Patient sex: M
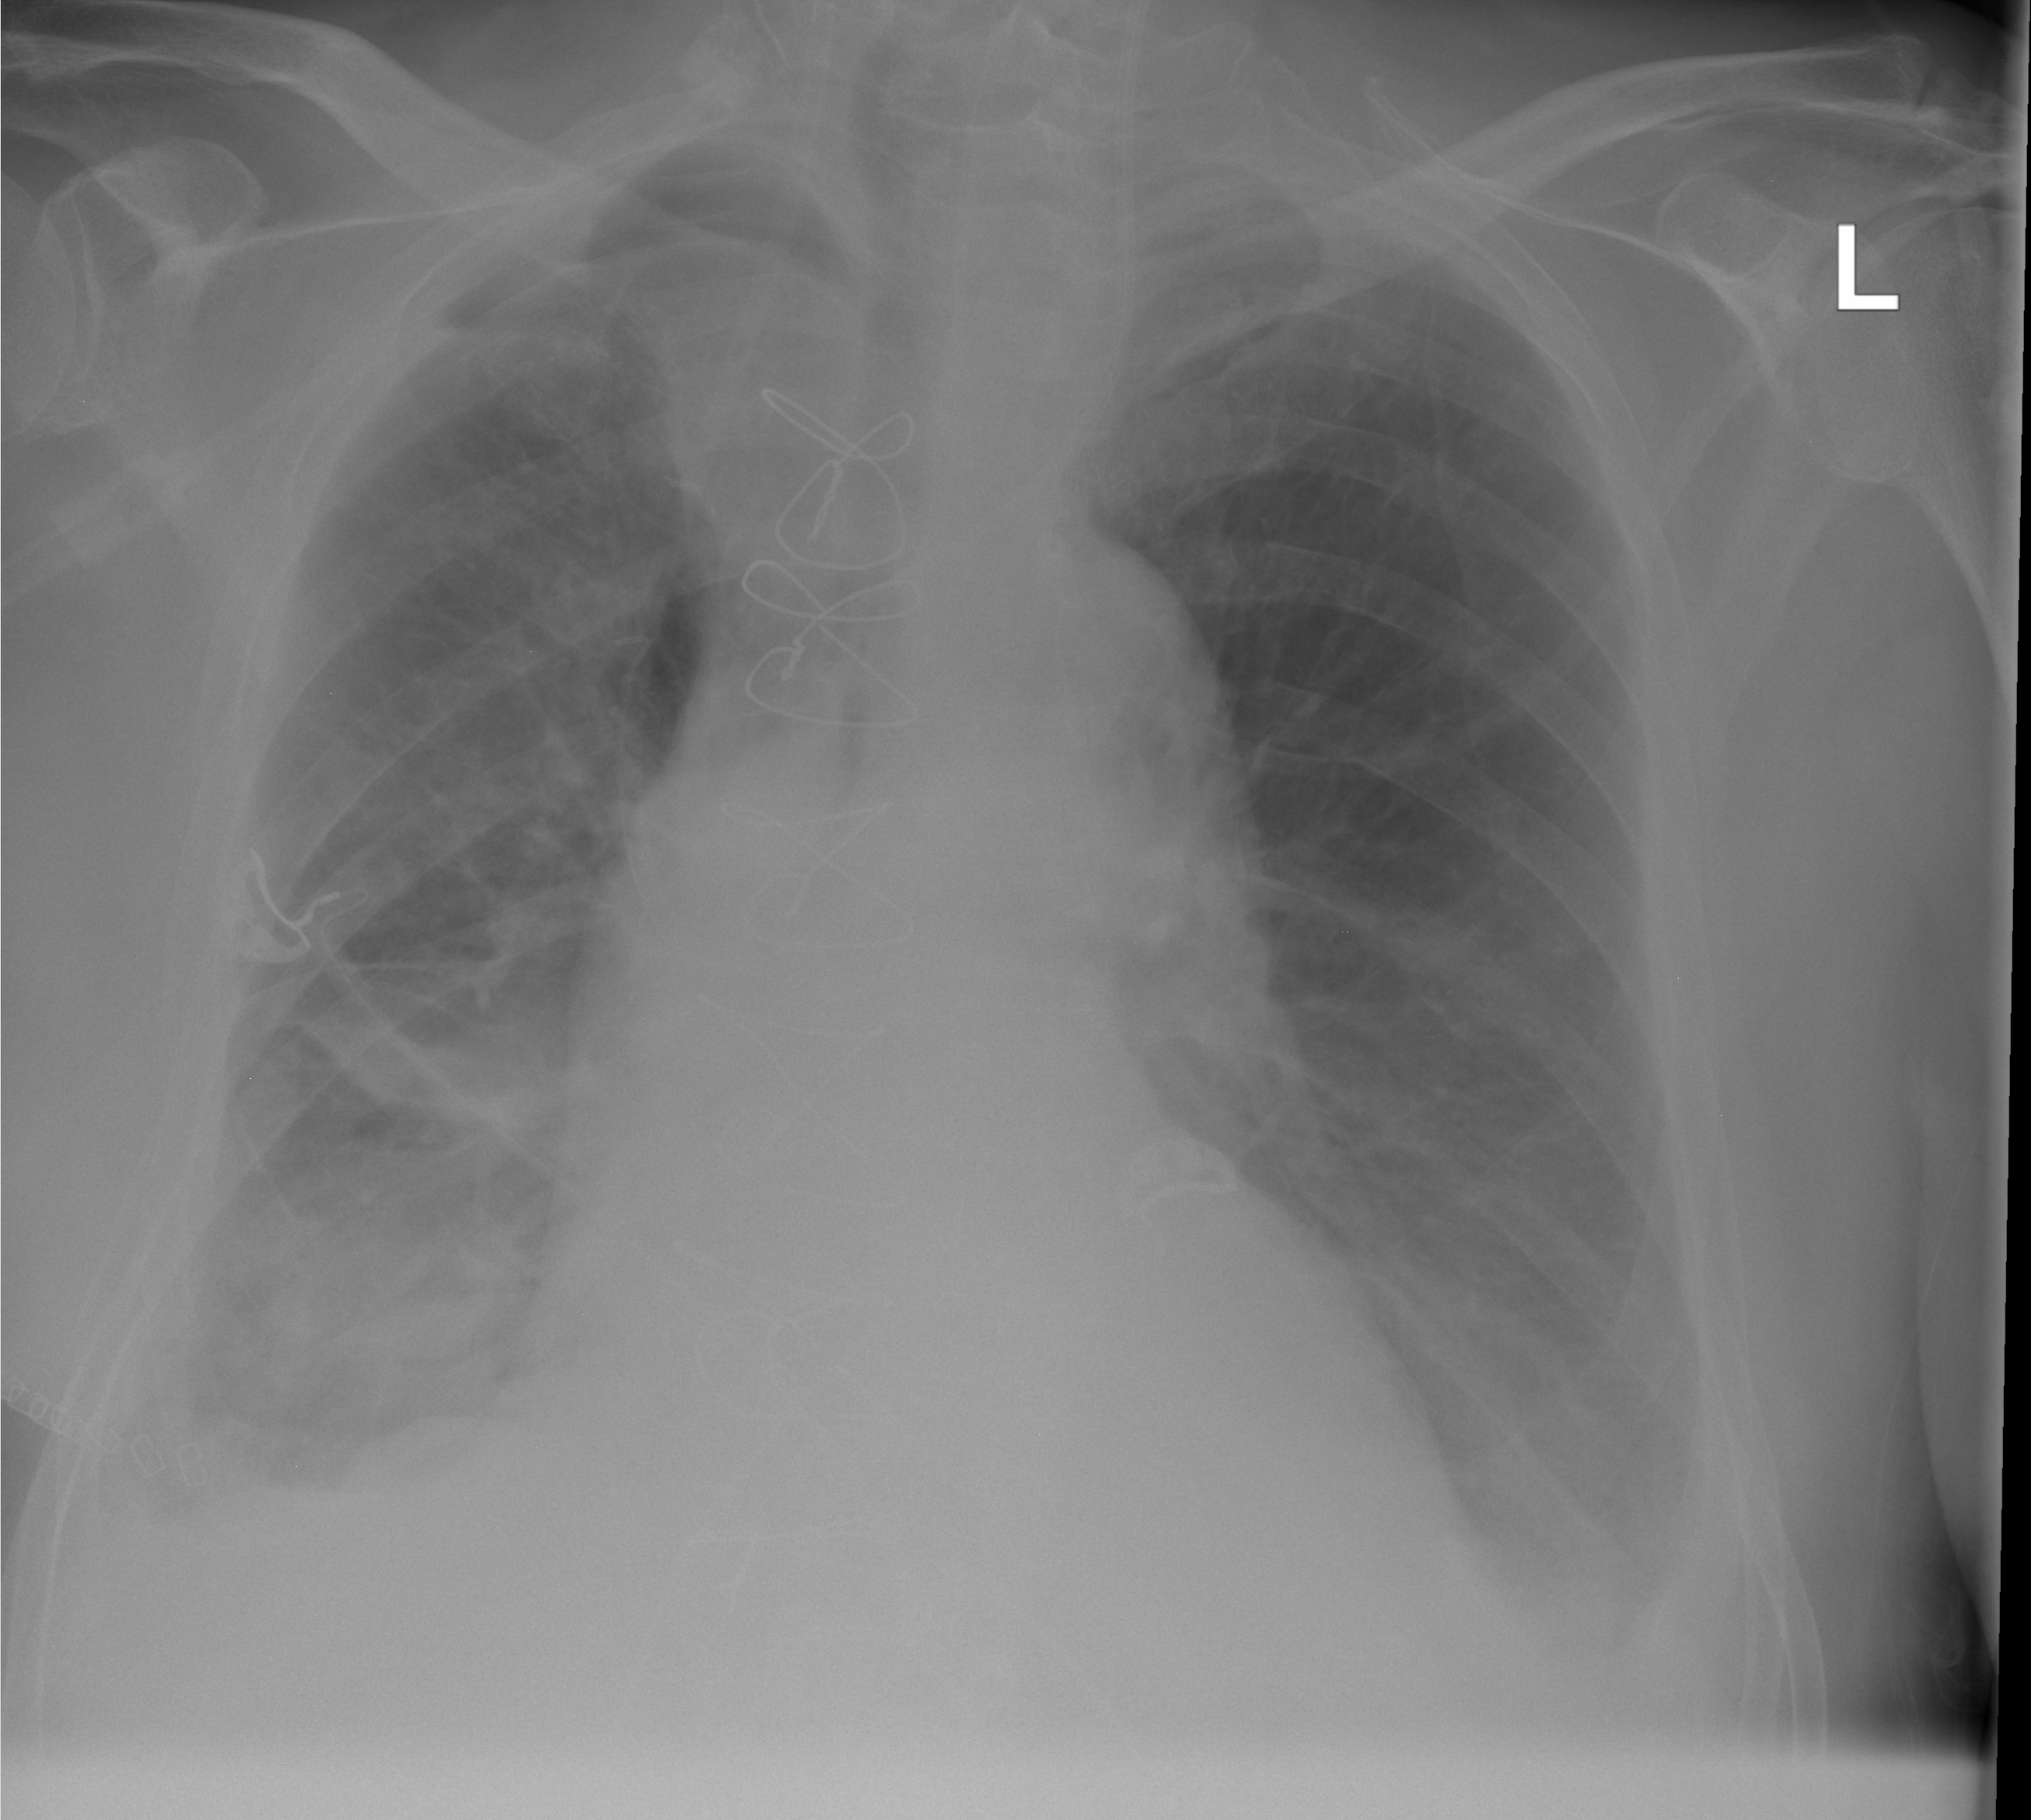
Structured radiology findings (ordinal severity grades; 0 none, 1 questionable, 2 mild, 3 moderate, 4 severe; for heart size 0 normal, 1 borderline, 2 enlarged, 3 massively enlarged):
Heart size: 0
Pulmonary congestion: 1
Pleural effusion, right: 2
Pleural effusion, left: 0
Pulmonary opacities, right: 0
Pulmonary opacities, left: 0
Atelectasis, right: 2
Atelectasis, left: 0